Question: For some reason the "Map to Saleforce Campaigns" field is missing from my S4S Mapping screen.
Here's a screenshot of what it's supposed to look like from the S4S guide:

Am I missing an install component? Is there a setting they needs to be toggled on somewhere? I have a few "Active" campaigns in Salesforce so that's not the issue.
Thanks in advance!
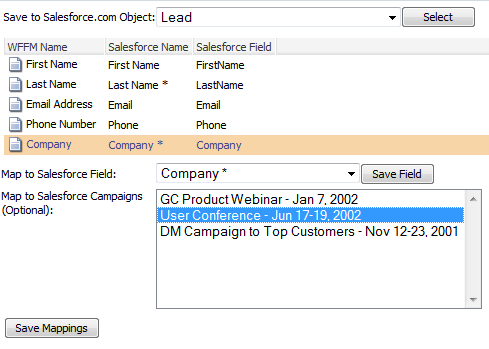
Answer: 2 issues.
1. You need the latest version of S4S connector module.
2. You need to either select a contact or a lead.
Thanks to Terry from FuseIT for getting back to me on ANZAC day!